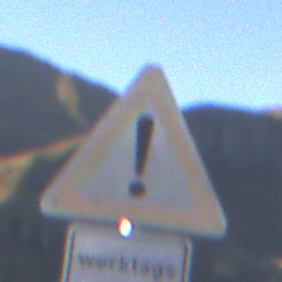
Verkehrszeichen: Gefahrenstelle
Zusatzzeichen unten: ZeitangabenMitBeschraenkungAufWochentage1
Umgebung: Outdoor, Nature
Tageszeit: SunriseSunset
Wetter: Clear
Licht: Natural
Jahreszeit: NotSpecified
Kontrast: HighContrast